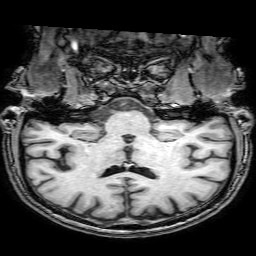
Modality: T1w
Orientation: sagittal
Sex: male
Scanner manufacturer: philips
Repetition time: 0.008145 s
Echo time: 0.00373 s